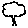
Label: tree